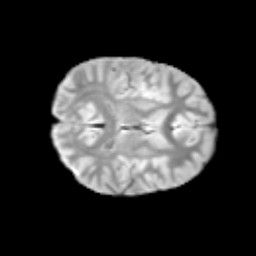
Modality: T2w
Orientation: axial
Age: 10
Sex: male
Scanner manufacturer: siemens
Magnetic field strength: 3 T
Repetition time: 3.8 s
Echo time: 0.07 s